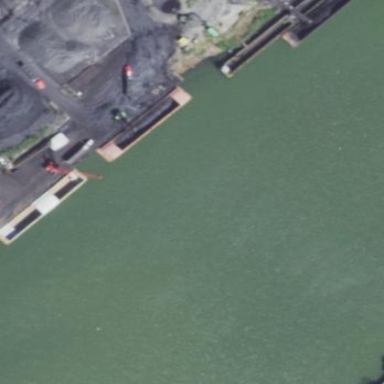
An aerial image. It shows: Pier located along footway.